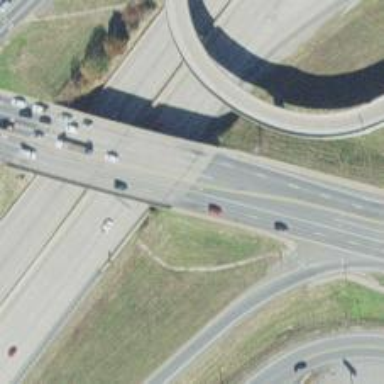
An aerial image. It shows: Secondary road bridge with beam structure.